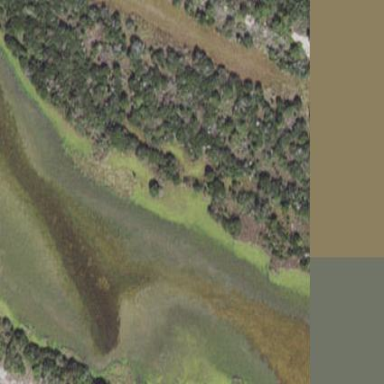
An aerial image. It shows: Marshy wetland area.